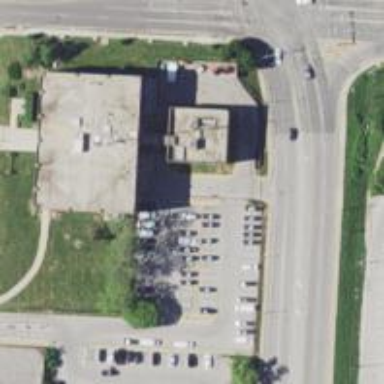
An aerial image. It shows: Police building.